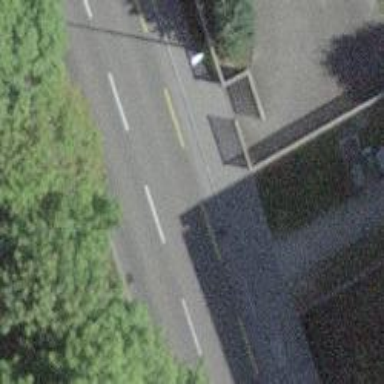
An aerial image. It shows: Primary highway with dedicated cycle lane on the left.